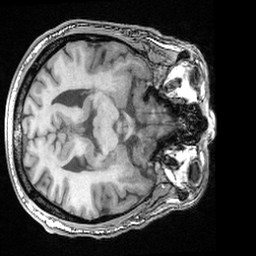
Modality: T1w
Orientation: axial
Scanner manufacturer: ge
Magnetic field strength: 3 T
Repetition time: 0.00848 s
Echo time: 0.003316 s